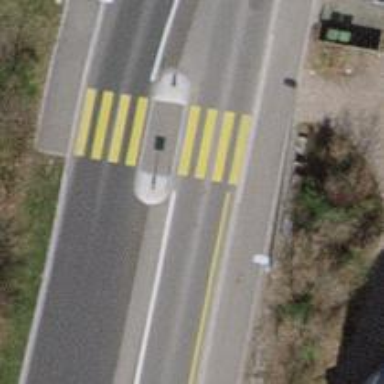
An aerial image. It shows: Uncontrolled zebra crossing on the road.